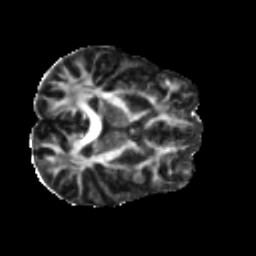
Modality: FA
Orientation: axial
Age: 48
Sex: male
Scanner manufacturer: ge
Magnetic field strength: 3 T
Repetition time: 7.8 s
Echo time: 0.0606 s